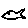
Label: fish